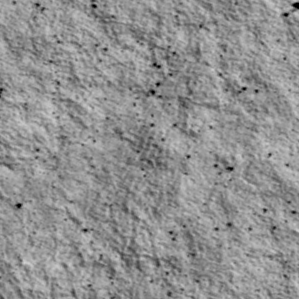
Label: non_frost